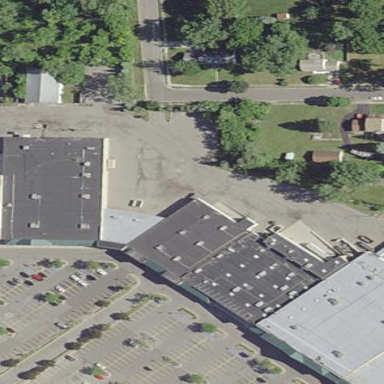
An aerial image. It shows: Mall building.